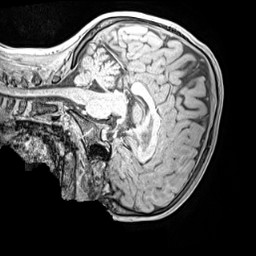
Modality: MP2RAGE
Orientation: sagittal
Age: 12
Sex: male
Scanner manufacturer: siemens
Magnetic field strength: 3 T
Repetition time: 4 s
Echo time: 0.00299 s